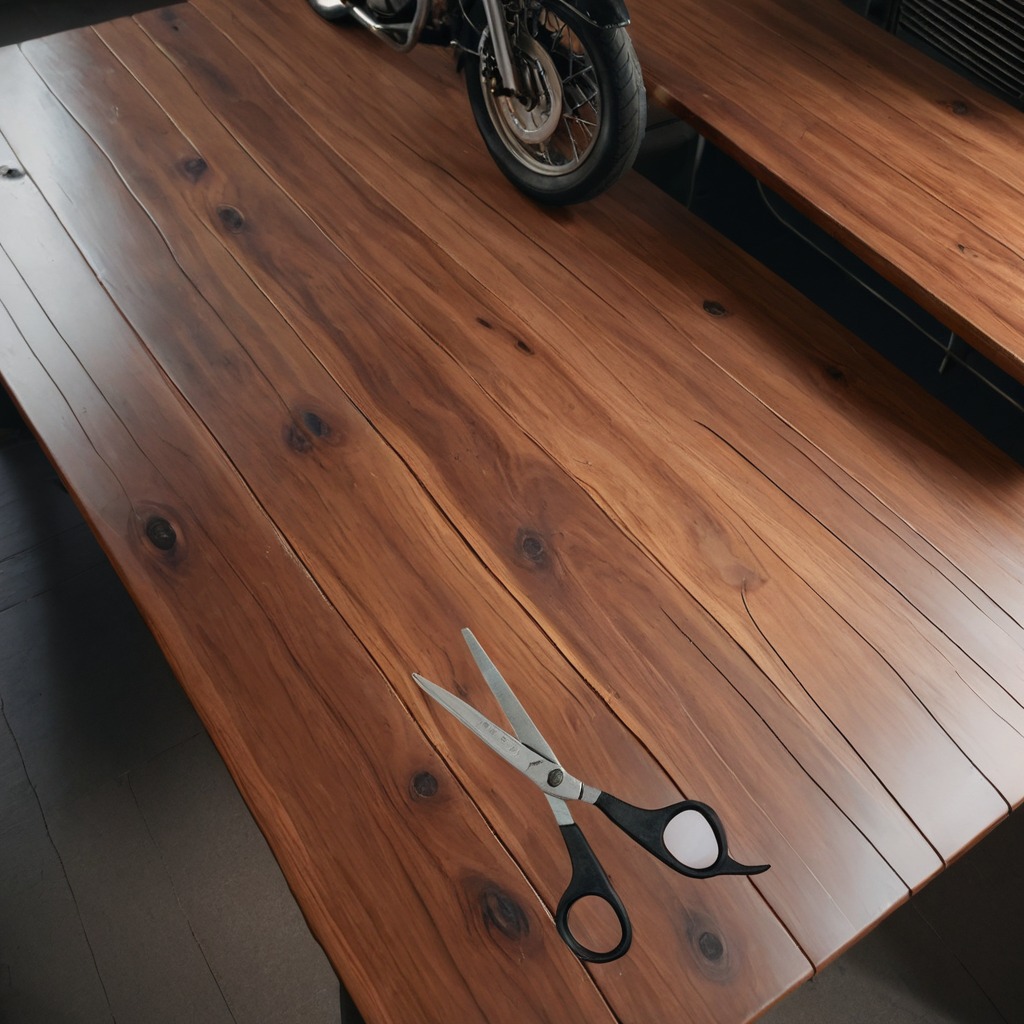
A scissor is lying on the oil-spilled wooden table in a vintage motorcycle garage.